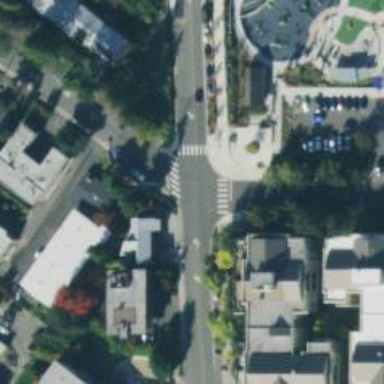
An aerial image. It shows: Marked road crossing.